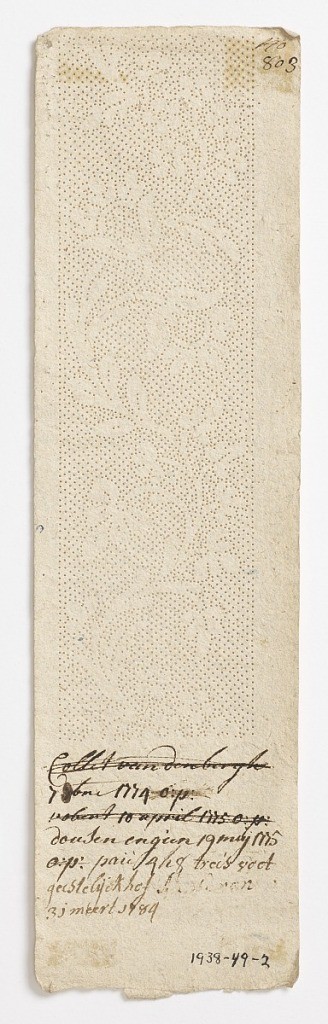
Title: Pricked pattern for lace
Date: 18th century
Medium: paper Technique: pricked pattern for 1938-49-1, Binche lace
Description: On the paper is inscription by hand (in ink) the dates 1774 and 1775 and the number 803.